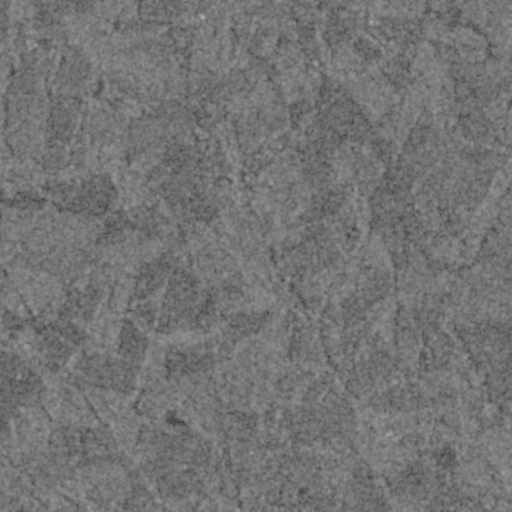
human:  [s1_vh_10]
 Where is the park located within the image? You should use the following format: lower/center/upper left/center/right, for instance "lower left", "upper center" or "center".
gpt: The park is located in the upper left of the image.
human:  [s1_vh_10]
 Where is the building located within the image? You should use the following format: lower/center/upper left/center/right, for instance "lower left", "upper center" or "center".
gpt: The building is located in the upper center of the image.
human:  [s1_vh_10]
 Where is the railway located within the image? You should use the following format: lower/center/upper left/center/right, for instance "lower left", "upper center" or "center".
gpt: The railway is located in the lower right of the image.
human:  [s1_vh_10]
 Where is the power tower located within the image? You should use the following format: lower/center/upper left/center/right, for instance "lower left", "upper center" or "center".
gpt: There is no power tower in the image.

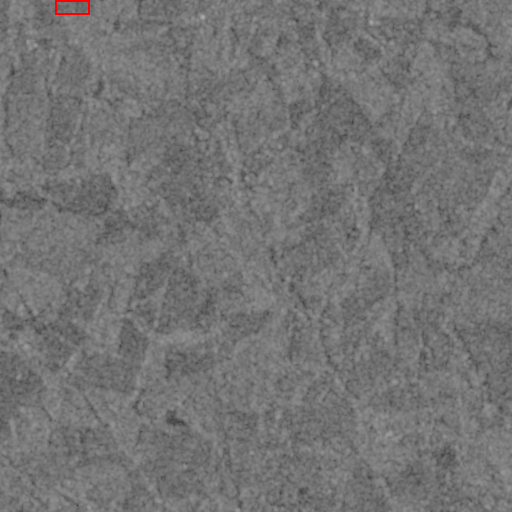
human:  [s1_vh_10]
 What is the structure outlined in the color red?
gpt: The structure outlined in red is a park.
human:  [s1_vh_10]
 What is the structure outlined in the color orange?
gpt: There is no orange outline.